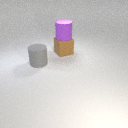
large purple rubber cylinder above large brown rubber cube